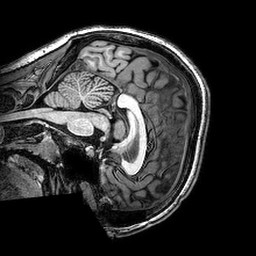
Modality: T1w
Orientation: sagittal
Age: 24
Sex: female
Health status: healthy
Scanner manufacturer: philips
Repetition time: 0.008275 s
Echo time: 0.00381 s